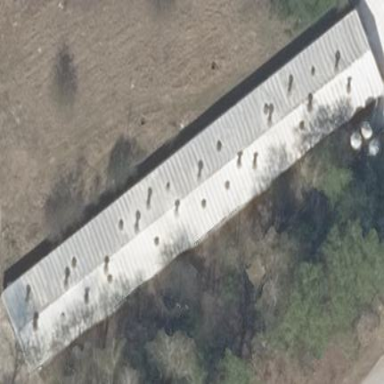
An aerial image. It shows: Stable building with gabled roof oriented along its length. The roof is grey in color.